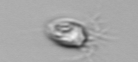
Label: Balanion